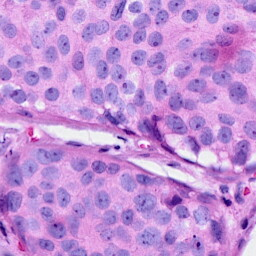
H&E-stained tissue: Breast